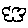
Label: cloud